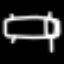
Label: bed